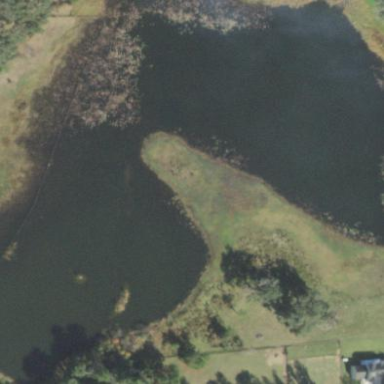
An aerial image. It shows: Beautiful lake surrounded by nature.